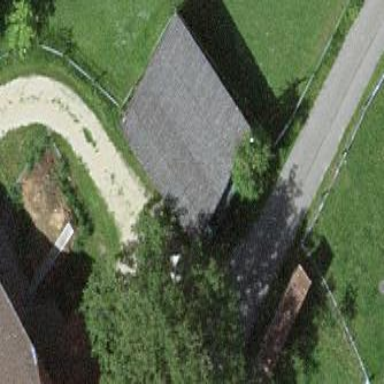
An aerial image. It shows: Rural barn.